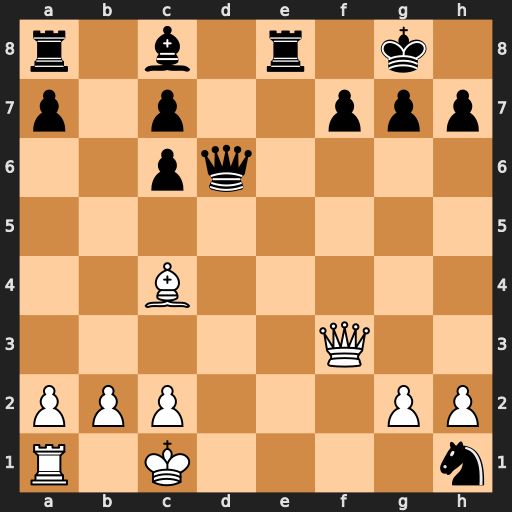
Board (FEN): r1b1r1k1/p1p2ppp/2pq4/8/2B5/5Q2/PPP3PP/R1K4n
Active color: w
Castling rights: -
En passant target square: -
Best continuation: Qxf7+ Kh8 Qxe8+ Qf8 Qxf8#